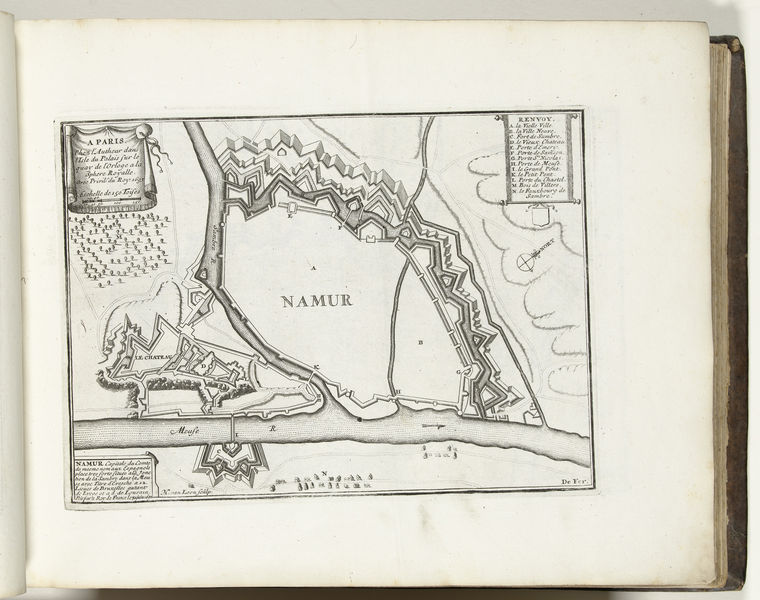
Titel: Plattegrond van Namen
Künstler: Harmanus van Loon
Standort: Amsterdam
Institution: Rijksmuseum
Schlagwörter: fleuve, ville, plan, chateau, mur, rivière, fortification, murs, forteresse, namur, fortifications, vauban